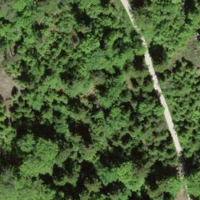
EUNIS habitat code: 44
Species observed at this site:
Cephalanthera damasonium